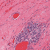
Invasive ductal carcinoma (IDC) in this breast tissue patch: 0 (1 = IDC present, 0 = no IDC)